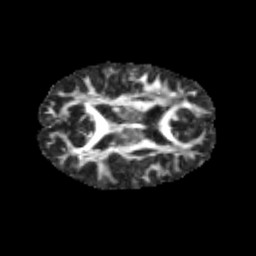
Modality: FA
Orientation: axial
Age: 13
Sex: male
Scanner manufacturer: siemens
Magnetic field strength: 3 T
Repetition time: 3.8 s
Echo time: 0.07 s